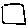
Label: square